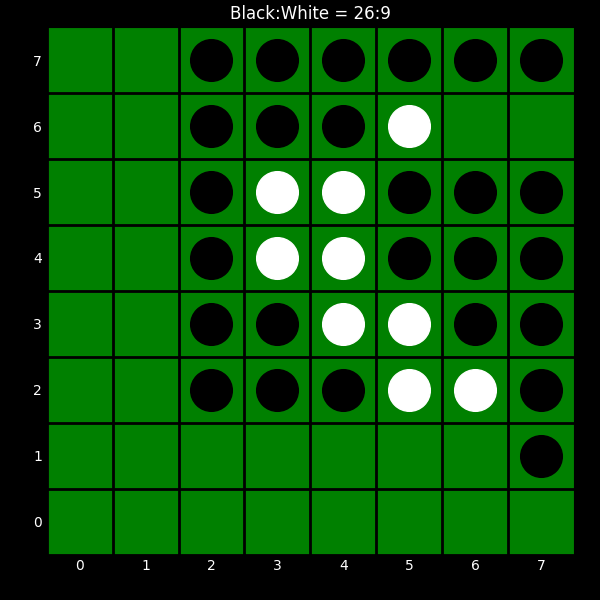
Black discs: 26
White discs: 9